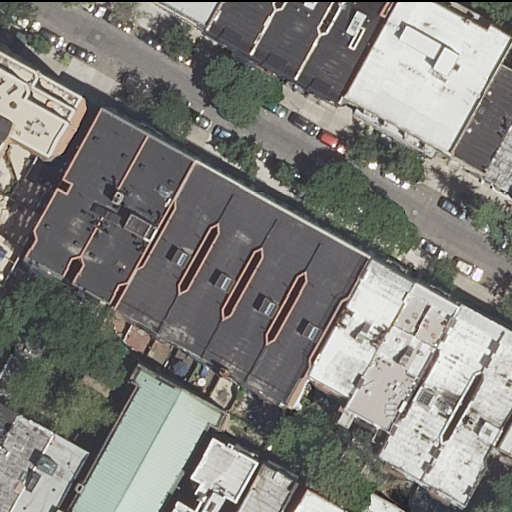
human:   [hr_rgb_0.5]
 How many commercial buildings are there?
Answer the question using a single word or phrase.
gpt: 0

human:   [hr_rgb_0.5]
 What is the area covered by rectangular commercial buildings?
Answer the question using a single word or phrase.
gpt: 0m2

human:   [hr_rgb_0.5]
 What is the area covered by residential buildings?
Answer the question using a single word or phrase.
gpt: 6733m2

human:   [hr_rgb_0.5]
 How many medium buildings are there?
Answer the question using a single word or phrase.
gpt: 15

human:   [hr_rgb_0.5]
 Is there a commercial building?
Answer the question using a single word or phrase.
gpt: no

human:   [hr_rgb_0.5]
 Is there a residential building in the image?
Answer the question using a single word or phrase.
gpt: yes

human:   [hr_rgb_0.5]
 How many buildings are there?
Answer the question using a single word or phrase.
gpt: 27

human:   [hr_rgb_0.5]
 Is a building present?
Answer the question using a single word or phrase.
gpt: yes

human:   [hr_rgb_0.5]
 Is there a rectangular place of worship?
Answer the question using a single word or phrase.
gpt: yes

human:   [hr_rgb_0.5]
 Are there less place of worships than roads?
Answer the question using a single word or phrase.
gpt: no

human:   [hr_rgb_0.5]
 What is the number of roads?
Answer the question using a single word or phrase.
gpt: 1

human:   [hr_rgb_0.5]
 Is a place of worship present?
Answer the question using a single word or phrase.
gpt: yes

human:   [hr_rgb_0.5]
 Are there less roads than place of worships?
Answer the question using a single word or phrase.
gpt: no

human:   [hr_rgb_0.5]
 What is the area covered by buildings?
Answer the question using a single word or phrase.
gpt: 6733m2

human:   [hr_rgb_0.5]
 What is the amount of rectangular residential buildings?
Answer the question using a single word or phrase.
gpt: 16

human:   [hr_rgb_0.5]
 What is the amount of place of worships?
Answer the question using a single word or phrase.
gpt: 1

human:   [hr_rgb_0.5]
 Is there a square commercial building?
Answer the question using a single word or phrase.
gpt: no

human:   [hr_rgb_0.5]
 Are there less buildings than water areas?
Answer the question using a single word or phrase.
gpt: no

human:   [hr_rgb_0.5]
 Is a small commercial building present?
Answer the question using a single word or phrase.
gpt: no

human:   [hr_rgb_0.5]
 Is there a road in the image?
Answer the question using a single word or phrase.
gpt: yes

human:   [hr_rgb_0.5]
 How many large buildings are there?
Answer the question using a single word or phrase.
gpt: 3

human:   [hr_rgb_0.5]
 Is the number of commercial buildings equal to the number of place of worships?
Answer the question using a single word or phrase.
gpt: no

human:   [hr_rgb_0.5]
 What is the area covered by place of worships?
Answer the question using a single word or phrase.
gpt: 123m2

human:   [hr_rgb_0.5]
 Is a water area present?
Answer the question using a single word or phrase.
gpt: no

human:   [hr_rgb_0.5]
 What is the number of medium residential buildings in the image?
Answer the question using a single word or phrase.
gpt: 15

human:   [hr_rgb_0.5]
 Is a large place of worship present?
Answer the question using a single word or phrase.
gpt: no

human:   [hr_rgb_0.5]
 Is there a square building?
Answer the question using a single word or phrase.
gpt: no

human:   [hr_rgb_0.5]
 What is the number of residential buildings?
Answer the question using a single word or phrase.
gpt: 27

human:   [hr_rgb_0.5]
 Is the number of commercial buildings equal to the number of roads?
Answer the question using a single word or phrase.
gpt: no

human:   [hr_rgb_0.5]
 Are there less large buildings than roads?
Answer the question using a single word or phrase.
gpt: no

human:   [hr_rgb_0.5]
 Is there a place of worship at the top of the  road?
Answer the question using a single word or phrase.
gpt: no

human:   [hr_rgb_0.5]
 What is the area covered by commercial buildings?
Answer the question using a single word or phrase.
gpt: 0m2

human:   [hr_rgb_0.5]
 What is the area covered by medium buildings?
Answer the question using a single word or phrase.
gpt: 3784m2

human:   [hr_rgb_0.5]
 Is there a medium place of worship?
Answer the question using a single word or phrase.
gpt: yes

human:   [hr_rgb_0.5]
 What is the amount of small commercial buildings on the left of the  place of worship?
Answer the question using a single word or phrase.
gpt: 0

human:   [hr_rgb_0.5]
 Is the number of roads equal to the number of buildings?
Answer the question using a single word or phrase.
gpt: no

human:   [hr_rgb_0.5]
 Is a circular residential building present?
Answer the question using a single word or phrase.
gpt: no

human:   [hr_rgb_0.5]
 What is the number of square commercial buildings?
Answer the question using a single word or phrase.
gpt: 0

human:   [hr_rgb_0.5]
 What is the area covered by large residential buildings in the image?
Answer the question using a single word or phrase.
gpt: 2506m2

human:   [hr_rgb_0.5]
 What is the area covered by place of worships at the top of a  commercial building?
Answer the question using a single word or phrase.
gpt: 0m2

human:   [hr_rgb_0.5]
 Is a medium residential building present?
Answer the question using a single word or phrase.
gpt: yes

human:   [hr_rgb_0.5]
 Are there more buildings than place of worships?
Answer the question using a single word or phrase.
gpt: yes

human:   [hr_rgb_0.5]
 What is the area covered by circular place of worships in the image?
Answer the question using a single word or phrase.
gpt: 0m2

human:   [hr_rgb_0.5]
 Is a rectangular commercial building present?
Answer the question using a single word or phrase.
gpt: no

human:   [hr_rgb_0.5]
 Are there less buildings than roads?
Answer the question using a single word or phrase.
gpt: no

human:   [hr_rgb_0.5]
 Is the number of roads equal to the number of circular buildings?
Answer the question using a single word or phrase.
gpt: no

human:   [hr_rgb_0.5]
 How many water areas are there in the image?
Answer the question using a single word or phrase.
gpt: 0

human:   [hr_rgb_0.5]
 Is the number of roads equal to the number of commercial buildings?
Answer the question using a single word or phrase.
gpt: no

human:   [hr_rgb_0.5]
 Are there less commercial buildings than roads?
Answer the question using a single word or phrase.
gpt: yes

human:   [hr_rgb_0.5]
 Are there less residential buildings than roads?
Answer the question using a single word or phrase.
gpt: no

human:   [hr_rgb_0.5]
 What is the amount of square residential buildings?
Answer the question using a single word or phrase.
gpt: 0

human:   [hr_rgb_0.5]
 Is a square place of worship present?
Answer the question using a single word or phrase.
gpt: no

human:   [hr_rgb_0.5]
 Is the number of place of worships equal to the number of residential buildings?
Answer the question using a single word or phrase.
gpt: no

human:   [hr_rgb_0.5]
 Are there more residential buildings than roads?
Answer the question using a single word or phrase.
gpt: yes

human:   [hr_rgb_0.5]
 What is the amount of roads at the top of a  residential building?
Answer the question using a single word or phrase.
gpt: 1

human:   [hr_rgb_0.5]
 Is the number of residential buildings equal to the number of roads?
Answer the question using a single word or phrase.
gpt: no

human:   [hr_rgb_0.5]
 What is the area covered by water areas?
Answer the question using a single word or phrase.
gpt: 0m2

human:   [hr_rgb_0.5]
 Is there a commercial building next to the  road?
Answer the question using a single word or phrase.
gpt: no

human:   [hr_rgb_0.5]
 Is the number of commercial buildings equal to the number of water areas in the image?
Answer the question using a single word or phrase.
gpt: yes

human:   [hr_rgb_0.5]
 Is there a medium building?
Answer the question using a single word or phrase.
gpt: yes

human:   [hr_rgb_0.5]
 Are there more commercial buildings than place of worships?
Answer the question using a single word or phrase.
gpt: no

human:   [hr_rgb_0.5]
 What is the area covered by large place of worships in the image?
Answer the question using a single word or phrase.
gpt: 0m2

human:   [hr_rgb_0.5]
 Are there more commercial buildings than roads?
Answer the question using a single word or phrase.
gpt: no

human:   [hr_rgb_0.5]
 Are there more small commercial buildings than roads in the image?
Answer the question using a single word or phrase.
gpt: no